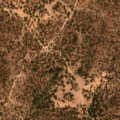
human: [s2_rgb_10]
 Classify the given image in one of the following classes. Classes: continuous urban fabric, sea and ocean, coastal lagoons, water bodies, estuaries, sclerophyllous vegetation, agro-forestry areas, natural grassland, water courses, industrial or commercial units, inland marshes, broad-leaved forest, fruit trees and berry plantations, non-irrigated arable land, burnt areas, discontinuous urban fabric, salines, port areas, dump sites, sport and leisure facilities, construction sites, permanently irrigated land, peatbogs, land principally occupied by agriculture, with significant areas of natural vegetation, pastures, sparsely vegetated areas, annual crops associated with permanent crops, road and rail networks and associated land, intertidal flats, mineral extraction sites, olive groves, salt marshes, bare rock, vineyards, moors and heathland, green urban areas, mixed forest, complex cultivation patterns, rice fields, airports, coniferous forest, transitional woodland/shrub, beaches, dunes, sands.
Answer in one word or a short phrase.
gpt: broad-leaved forest